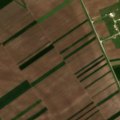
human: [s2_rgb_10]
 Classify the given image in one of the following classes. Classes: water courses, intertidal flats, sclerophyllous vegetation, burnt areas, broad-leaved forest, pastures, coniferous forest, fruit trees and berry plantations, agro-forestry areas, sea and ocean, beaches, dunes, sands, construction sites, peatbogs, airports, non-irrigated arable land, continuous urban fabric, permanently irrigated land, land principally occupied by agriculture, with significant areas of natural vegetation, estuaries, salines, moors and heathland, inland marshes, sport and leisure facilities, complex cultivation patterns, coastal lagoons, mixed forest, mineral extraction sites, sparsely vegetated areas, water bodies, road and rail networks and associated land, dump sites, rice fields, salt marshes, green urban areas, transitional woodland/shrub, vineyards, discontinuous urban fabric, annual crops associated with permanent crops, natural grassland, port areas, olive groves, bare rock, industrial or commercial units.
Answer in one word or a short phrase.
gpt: mineral extraction sites, non-irrigated arable land